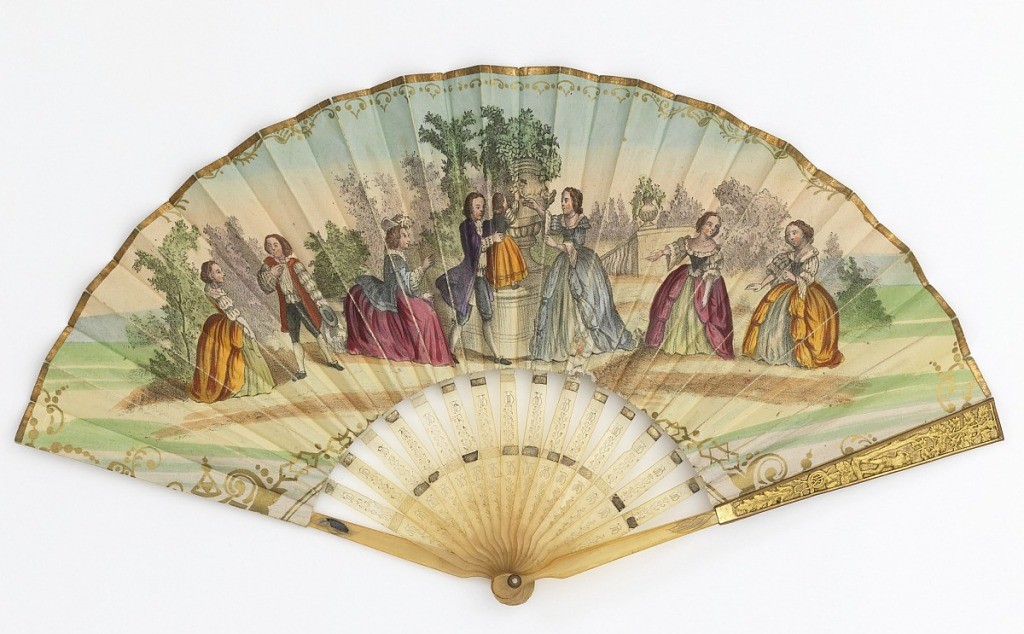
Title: Pleated fan
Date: ca. 1840
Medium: Gilded paper leaf with hand-colored lithograph, engraved horn sticks with applied gold foil
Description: Pleated fan. Gilded paper leaf with hand-colored lithograph. Obverse: 18th century style figures in a formal garden. Reverse: landscape with dunes, caves and a mountain. Horn sticks engraved with bee and leaf motifs, and applied gold foil.